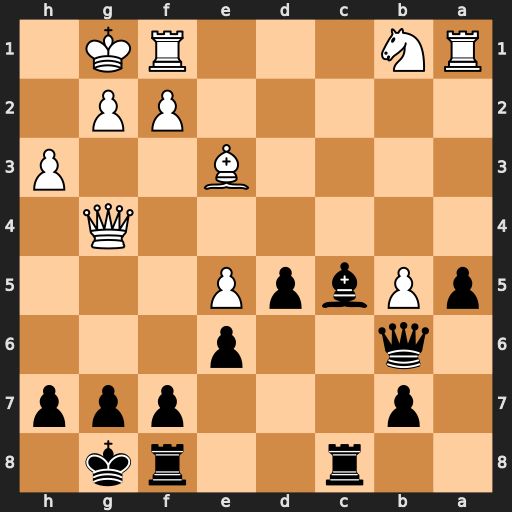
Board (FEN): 2r2rk1/1p3ppp/1q2p3/pPbpP3/6Q1/4B2P/5PP1/RN3RK1
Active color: b
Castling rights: -
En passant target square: -
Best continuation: Bxe3 fxe3 Qxe3+